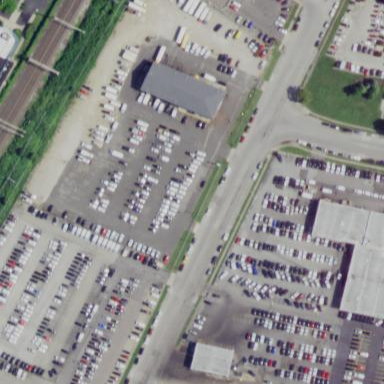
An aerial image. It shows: Car shop.